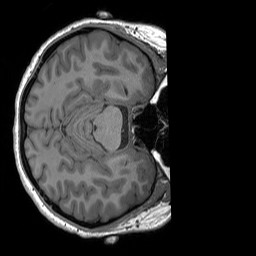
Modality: T1w
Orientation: axial
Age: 25
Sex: female
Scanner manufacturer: siemens
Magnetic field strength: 3 T
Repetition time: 1.9 s
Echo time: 0.00252 s